Question: I'm creating todo list in which I'll have two lists one for incomplete tasks and another for completed tasks...I'm able to retrieve the data from Firestore by pulling the whole data without any condition, but for the uncompleted list, I want to retrieve the document only with particular field values. For example, each document contains the following fields as shown in the picture:
Here is the code which I've used to get the data from firebase firestore:
'''
static List<Task> getTasks() {
//convert firebase collection to list
List<Task> tasks = [];
FirebaseFirestore.instance.collection('Todos').snapshots().listen((data) {
data.docs.forEach((doc) {
tasks.add(Task.fromMap(doc.data()));
});
});
return tasks;
}
'''
I want similar function like this to retrieve only documents with taskStatus == true. So, I can store all those tasks which have taskStatus of true on separate list and display them accordingly.
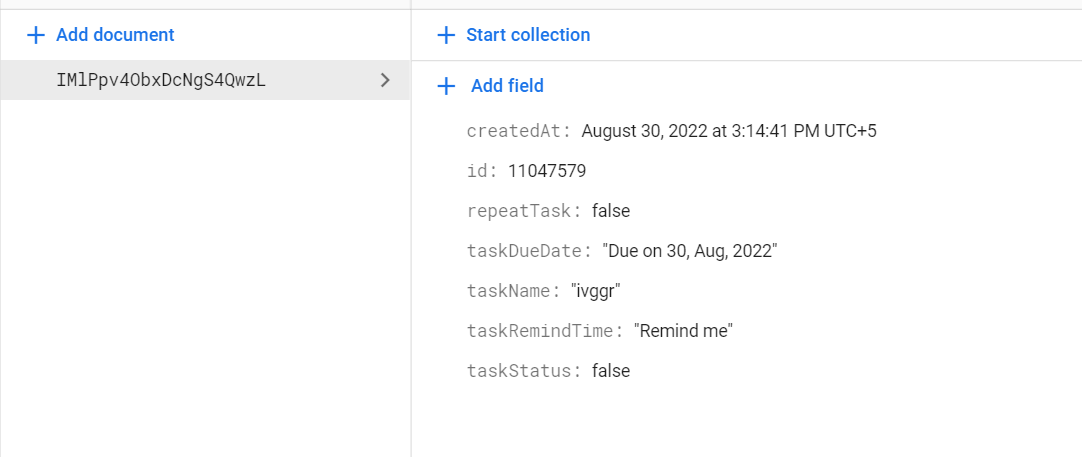
Answer: You can use the 'where' function. It works like below.
For more: <URL>
'''
FirebaseFirestore.instance
.collection('Todos')
.where('taskStatus', isEqualTo: true)
.snapshots().listen((data) {
data.docs.forEach((doc) {
other_tasks.add(Task.fromMap(doc.data()));
});
});
'''